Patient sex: F
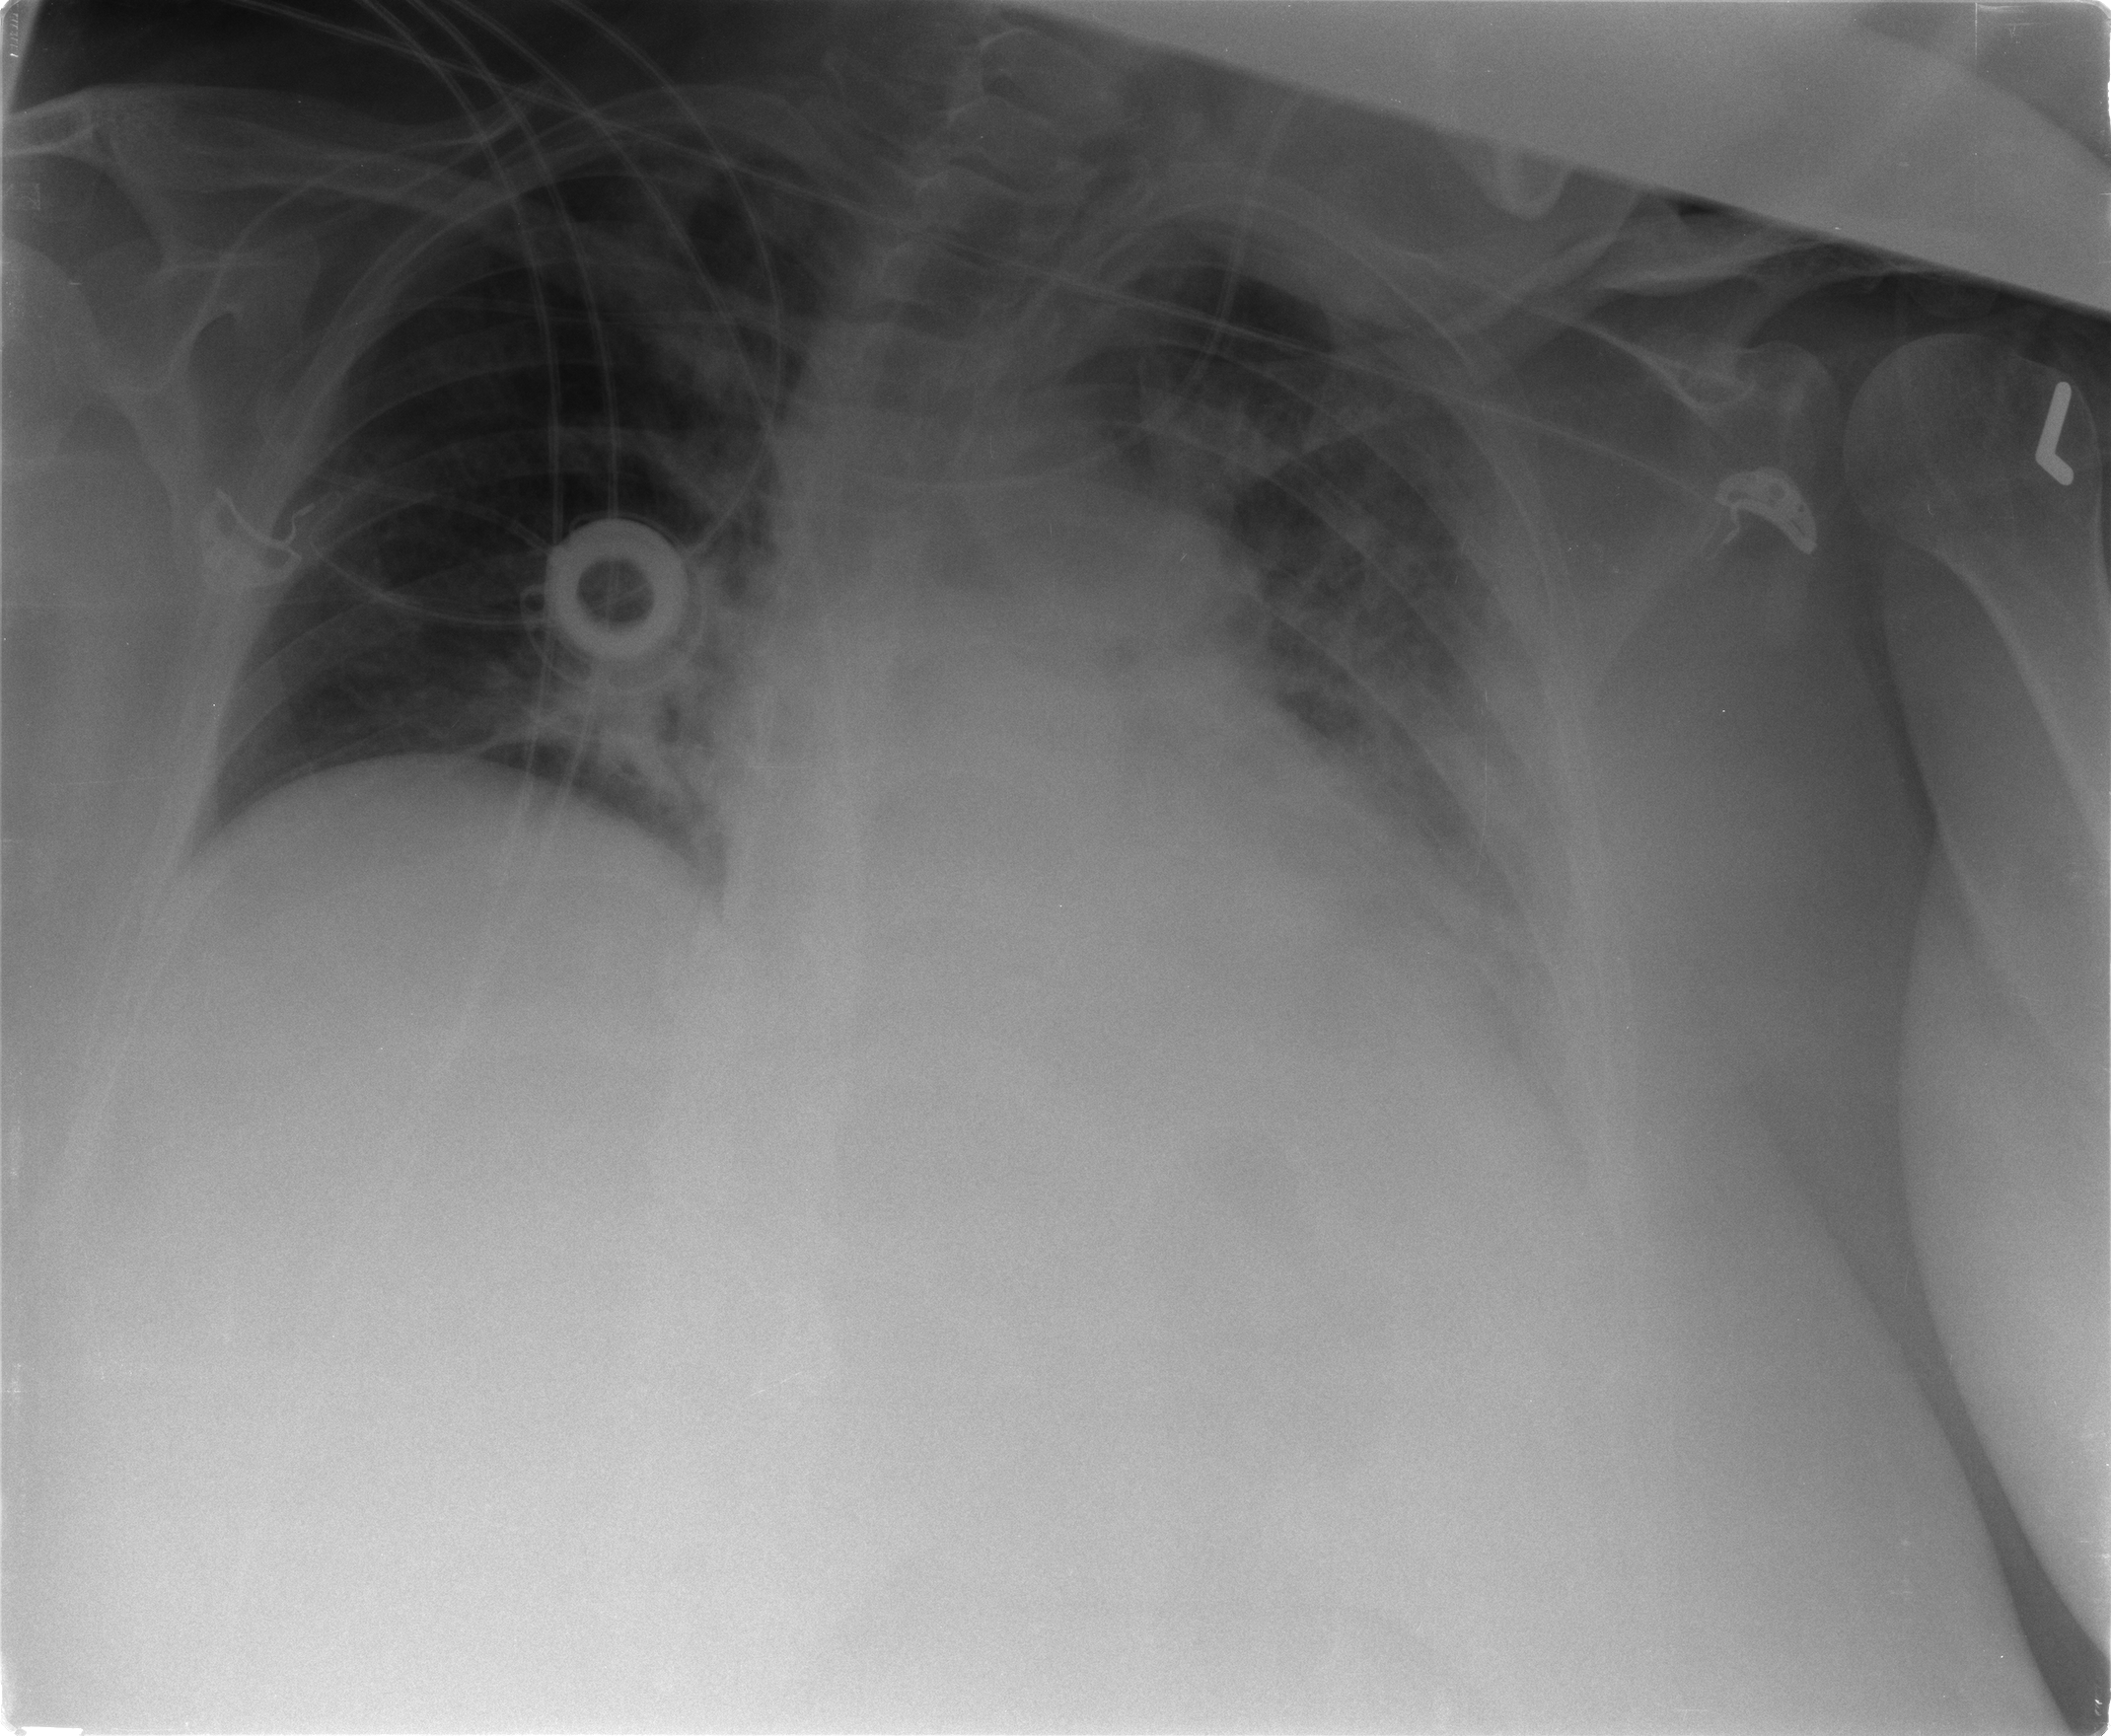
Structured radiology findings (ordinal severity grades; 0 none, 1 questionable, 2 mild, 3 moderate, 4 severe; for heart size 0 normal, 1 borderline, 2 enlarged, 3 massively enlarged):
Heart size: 0
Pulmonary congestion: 0
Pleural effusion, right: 0
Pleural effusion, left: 2
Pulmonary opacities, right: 0
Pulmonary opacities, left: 2
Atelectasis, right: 2
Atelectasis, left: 3